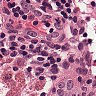
Metastatic tissue present: no